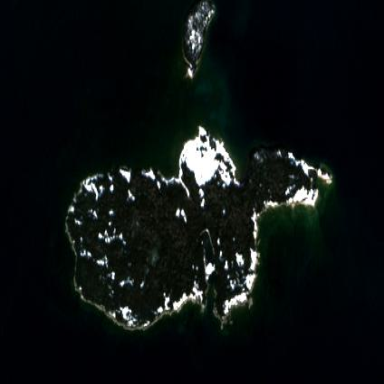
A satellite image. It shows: Island.